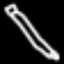
Label: pencil